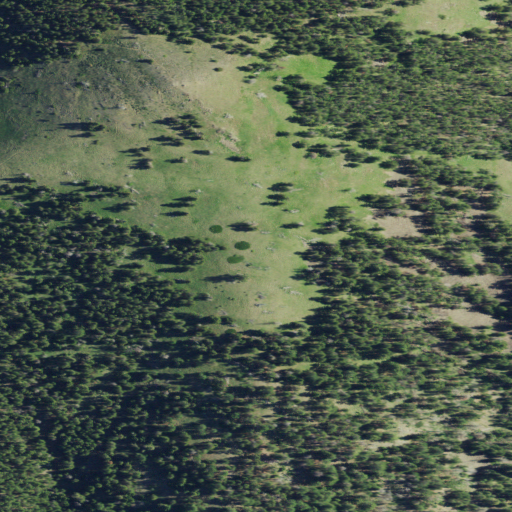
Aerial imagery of mountain in Montana named Collar Peak containing evergreen forest, shrub, and grassland